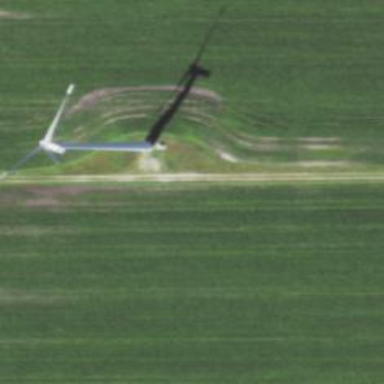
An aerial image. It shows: Wind generator powered by horizontal axis wind turbine.